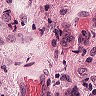
Metastatic tissue present: yes